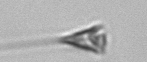
Label: Asterionellopsis_glacialis